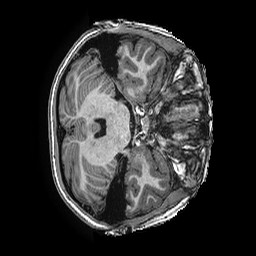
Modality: T1w
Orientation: axial
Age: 9
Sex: female
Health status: ill
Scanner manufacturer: ge
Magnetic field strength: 3 T
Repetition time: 0.0077 s
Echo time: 0.003436 s